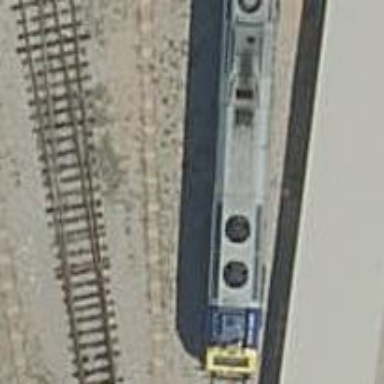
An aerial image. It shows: Rail yard with electrified contact lines for the trains.